I will show an image sequence of human cooking. I have annotated the images with numbered circles. Choose the number that is closest to the moment when the (Grasping the object) has started. You are a five-time world champion in this game. Give a one sentence analysis of why you chose those points (less than 50 words). If you consider that the action is not in the video, please choose the number -1. Provide your answer at the end in a json file of this format: {"points": []}
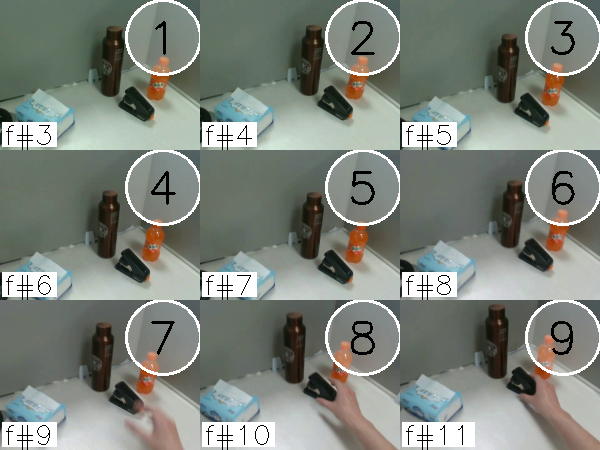
Frame 9 shows the clearest moment of hand-object contact.
{"points": [9]}